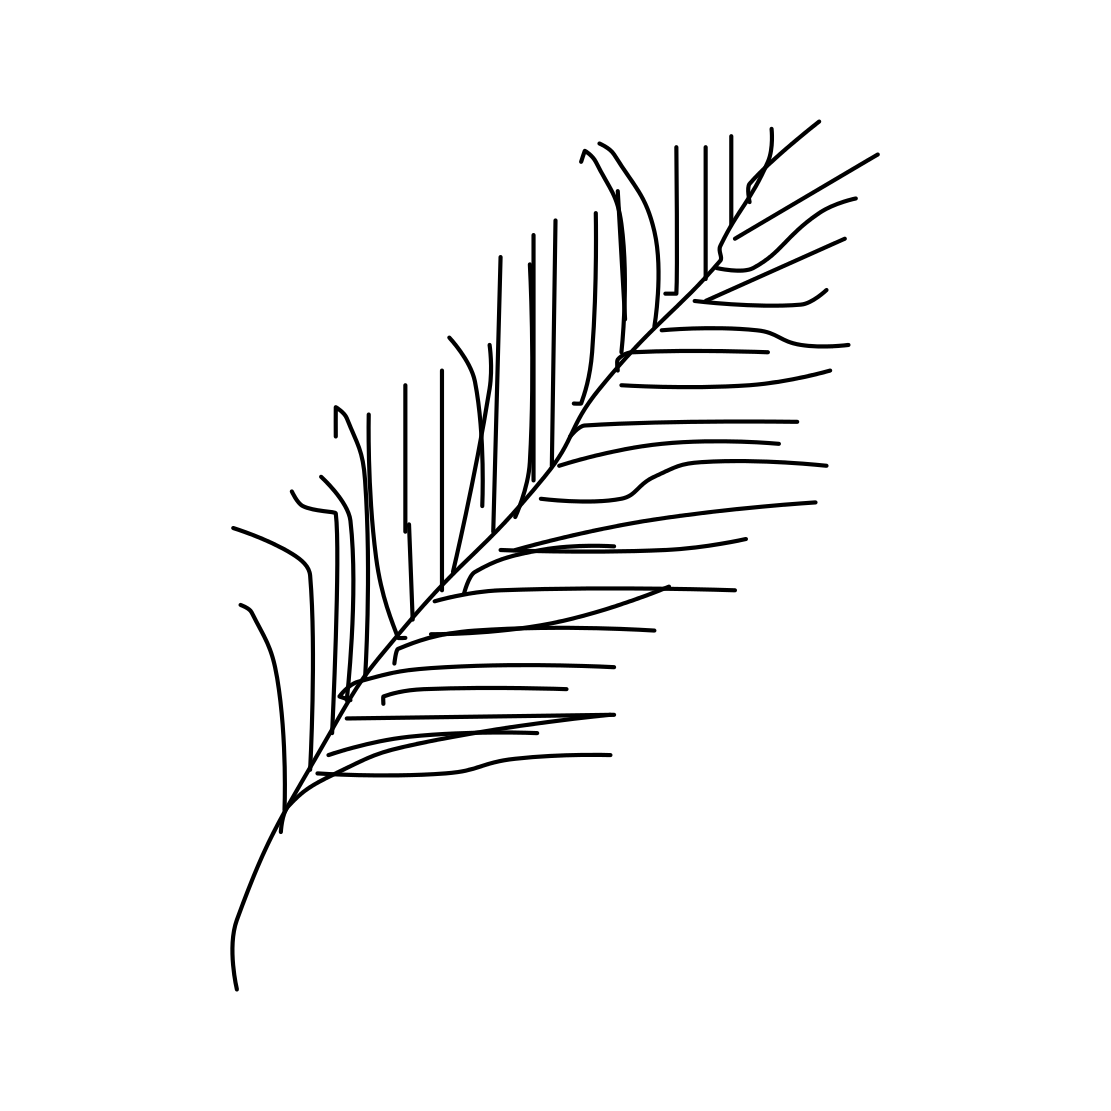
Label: feather